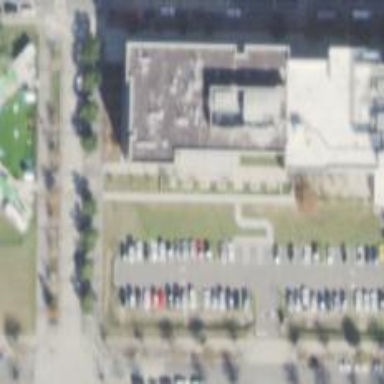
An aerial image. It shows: Parking space.